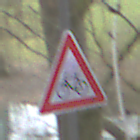
Verkehrszeichen: RadverkehrRechts
Umgebung: Outdoor, Nature
Tageszeit: MorningAfternoon
Wetter: PartlyCloudy
Licht: Natural
Jahreszeit: NotSpecified
Kontrast: LowContrast